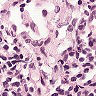
Metastatic tissue present: no